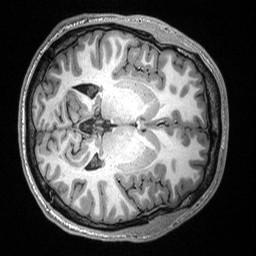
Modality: T1w
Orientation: axial
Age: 20
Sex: male